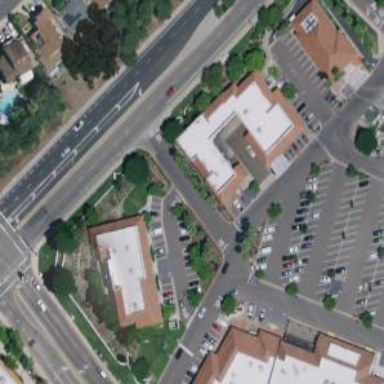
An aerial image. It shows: Commercial building.